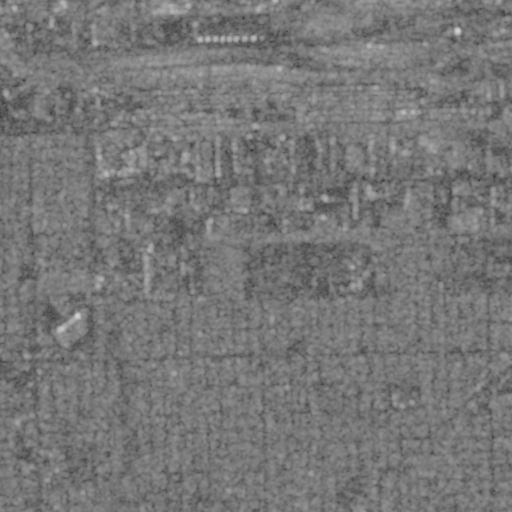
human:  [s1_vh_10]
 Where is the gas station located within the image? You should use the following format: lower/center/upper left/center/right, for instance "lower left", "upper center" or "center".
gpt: The gas station is located in the upper left of the image.
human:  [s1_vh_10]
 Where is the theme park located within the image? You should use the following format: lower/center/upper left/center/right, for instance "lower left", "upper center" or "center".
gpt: The theme park is located in the lower left of the image.
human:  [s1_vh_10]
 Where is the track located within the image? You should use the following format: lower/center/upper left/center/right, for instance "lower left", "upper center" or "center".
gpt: The track is located in the center right of the image.
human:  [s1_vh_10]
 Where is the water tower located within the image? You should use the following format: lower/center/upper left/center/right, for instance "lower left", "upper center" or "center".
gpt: The water tower is located in the lower left of the image.
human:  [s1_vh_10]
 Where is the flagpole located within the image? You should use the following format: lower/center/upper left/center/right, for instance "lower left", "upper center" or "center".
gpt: The flagpole is located in the center left of the image.
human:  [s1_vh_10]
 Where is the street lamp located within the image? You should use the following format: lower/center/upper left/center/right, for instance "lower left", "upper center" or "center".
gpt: The street lamp is located in the upper left of the image.
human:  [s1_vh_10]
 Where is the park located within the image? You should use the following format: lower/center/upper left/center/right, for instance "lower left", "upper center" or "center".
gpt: There is no park in the image.

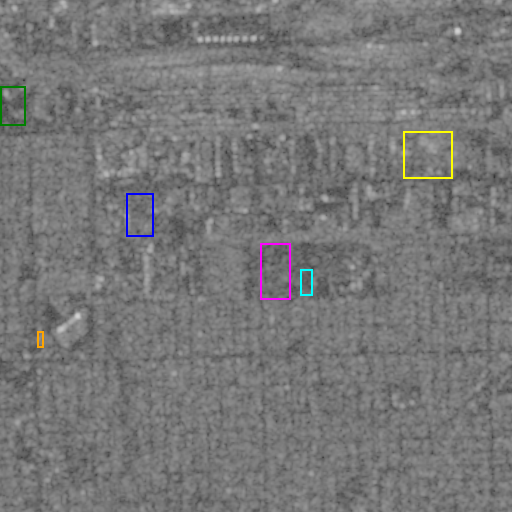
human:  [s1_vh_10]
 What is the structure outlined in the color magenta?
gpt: The structure outlined in magenta is a park.
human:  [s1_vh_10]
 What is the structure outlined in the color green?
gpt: The structure outlined in green is a parking lot.
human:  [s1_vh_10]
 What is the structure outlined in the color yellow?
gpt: The structure outlined in yellow is a power substation.
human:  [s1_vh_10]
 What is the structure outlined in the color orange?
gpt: The structure outlined in orange is a theme park.
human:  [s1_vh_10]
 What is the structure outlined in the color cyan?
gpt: The structure outlined in cyan is a track.
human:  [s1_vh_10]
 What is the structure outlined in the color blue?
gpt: The structure outlined in blue is a building.
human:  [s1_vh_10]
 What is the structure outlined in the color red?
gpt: There is no red outline.